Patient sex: M
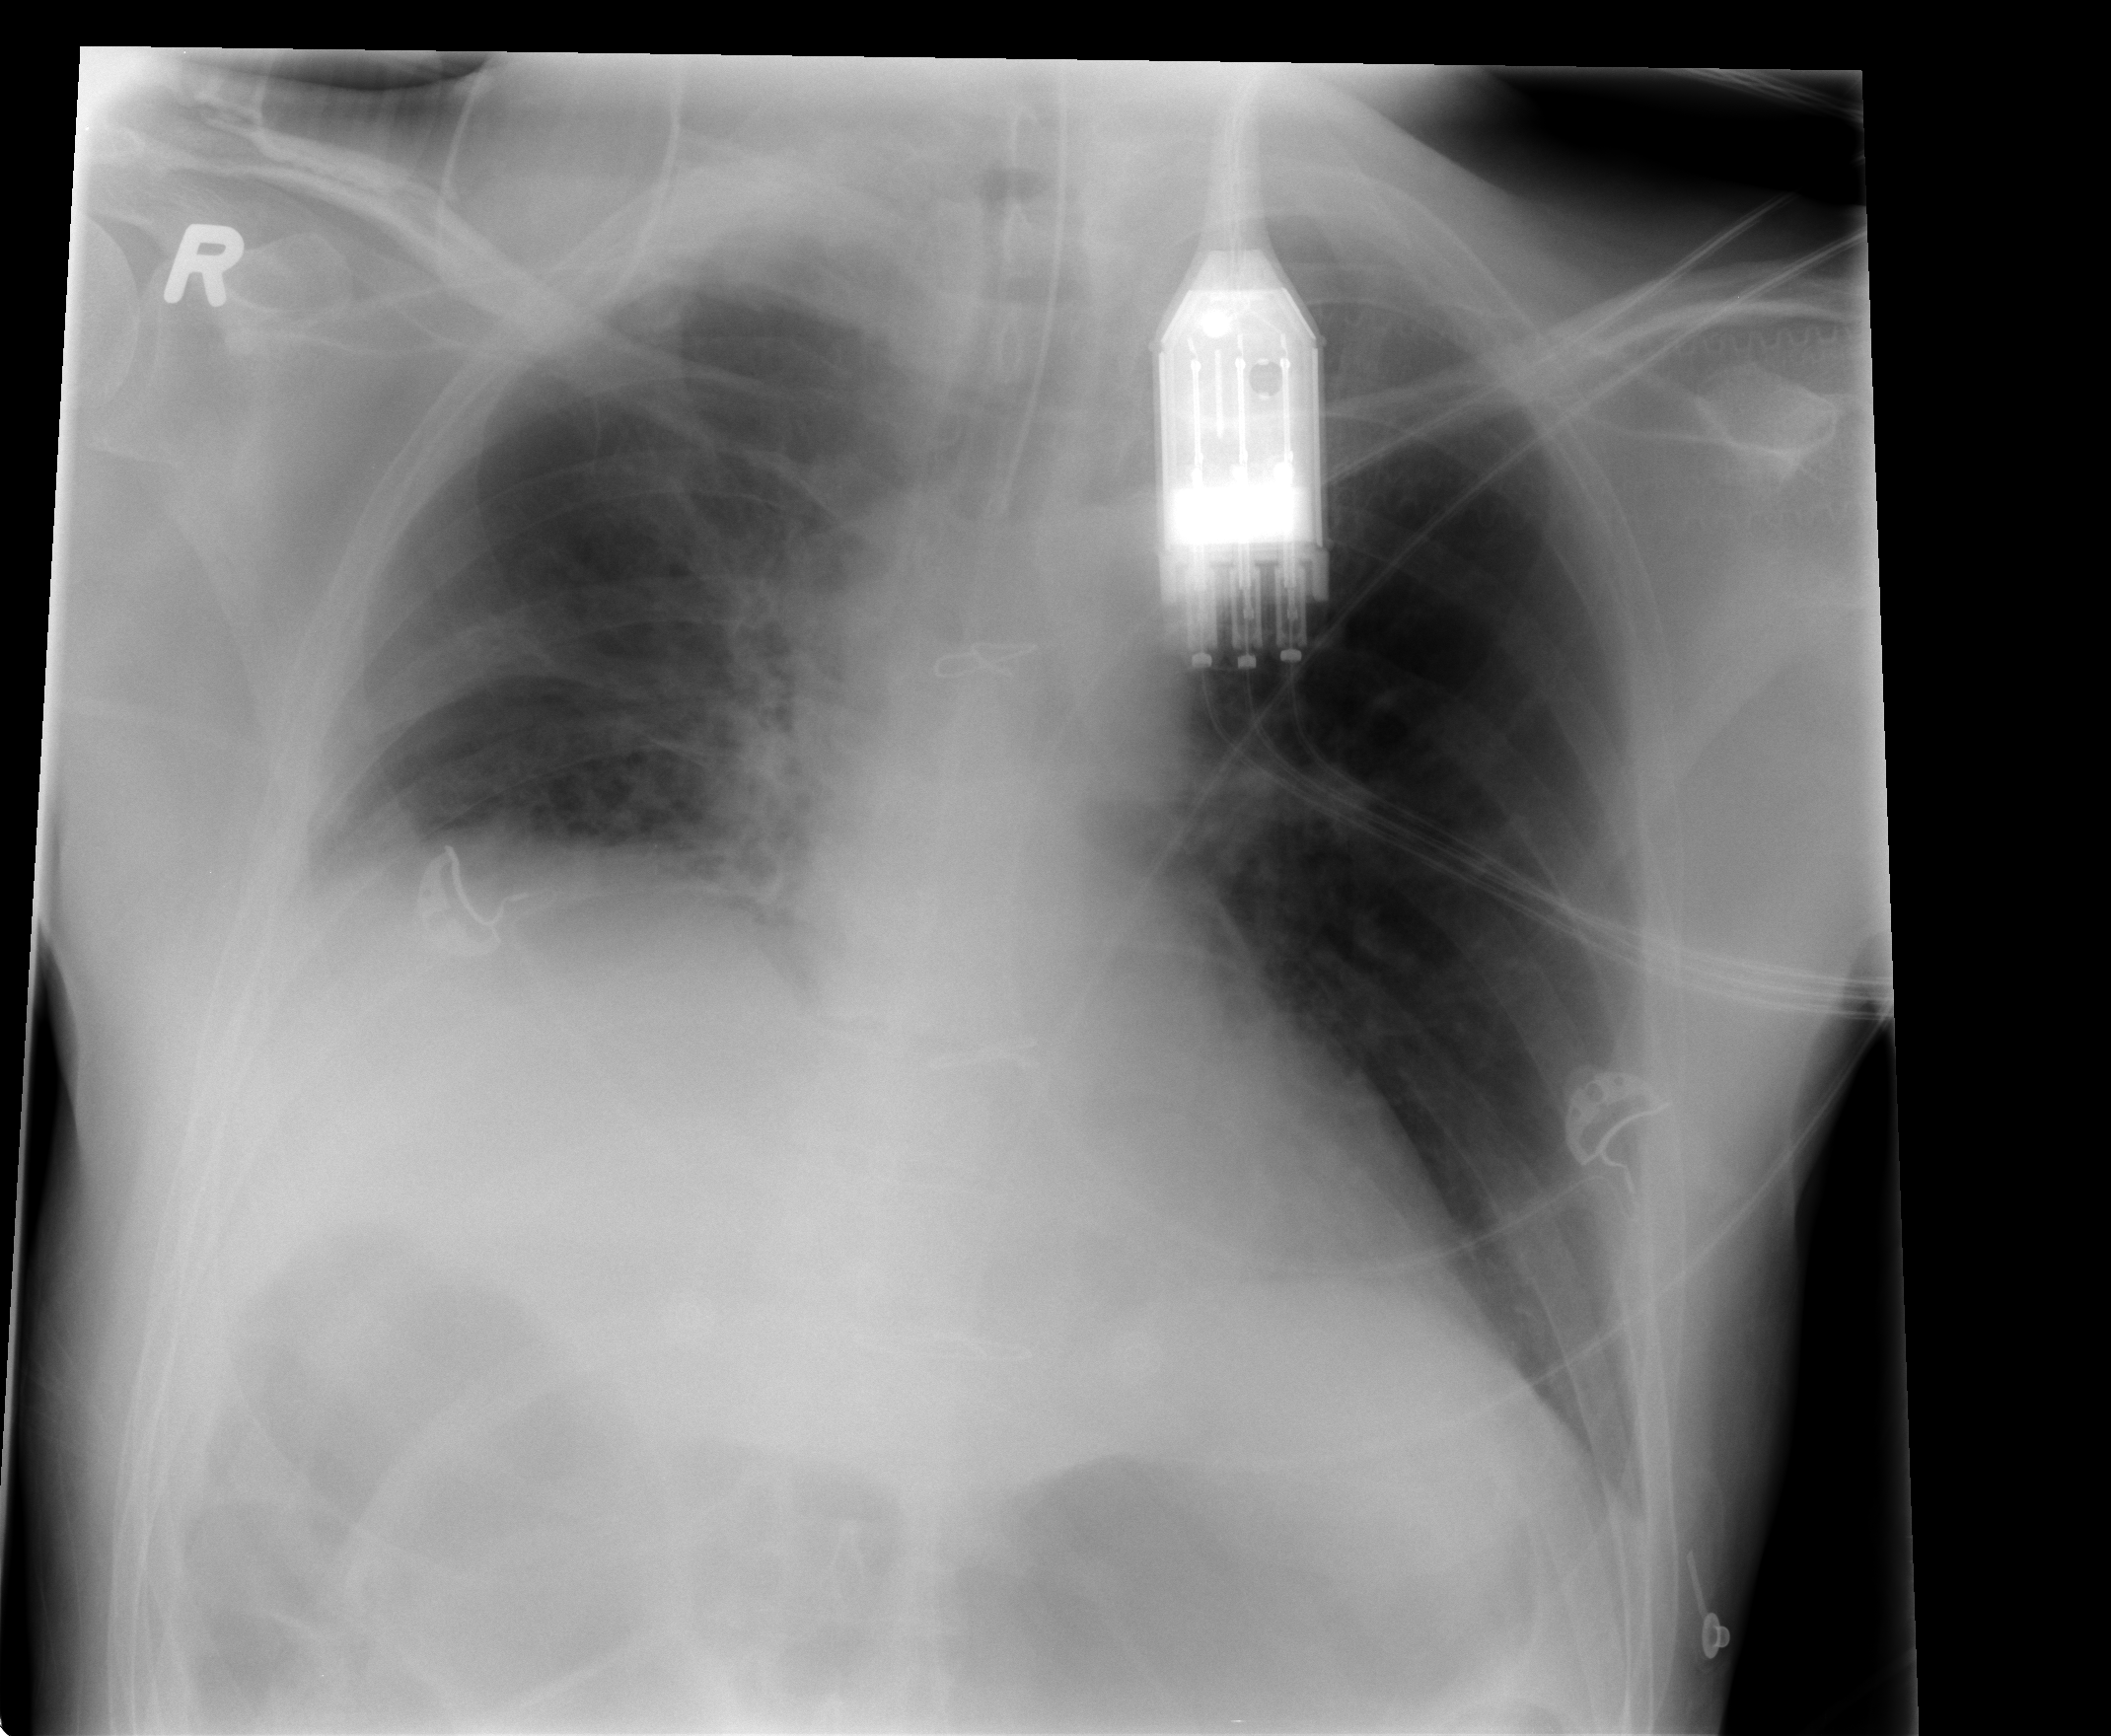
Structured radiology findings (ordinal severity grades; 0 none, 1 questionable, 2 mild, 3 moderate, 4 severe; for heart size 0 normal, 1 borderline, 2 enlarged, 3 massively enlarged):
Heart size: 0
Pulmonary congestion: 0
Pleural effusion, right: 2
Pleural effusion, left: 0
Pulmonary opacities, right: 1
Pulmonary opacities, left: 0
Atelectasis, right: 2
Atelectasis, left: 0